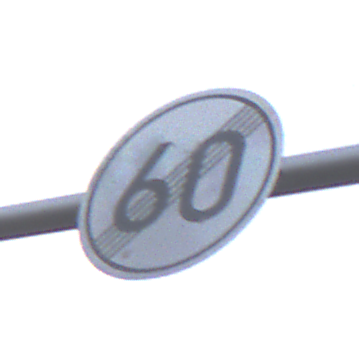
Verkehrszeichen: EndeGeschwindigkeit60
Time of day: SunriseSunset
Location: Outdoor (Nature)
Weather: Overcast
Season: NotSpecified
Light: Natural